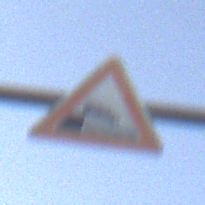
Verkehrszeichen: Ufer
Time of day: SunriseSunset
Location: Outdoor (RoadRail)
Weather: Clear
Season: NotSpecified
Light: Natural